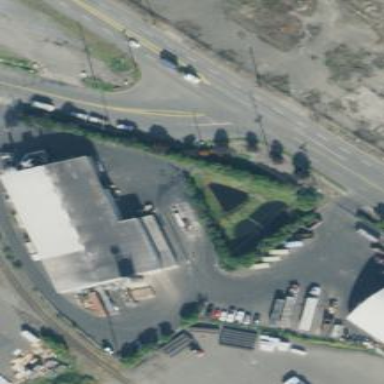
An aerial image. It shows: Industrial building.